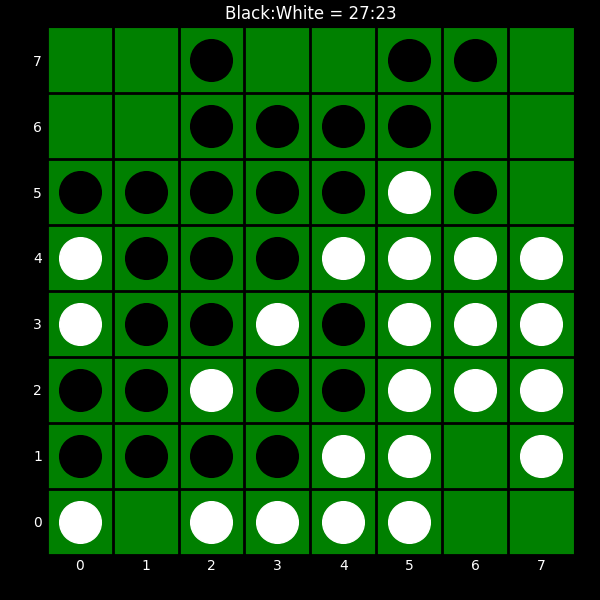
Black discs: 27
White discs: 23